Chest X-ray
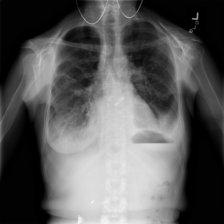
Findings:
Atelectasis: negative
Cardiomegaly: negative
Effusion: negative
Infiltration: negative
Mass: negative
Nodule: negative
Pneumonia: negative
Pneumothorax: negative
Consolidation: negative
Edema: negative
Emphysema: negative
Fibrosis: positive
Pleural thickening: negative
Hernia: negative